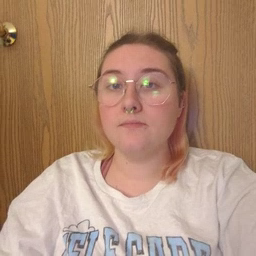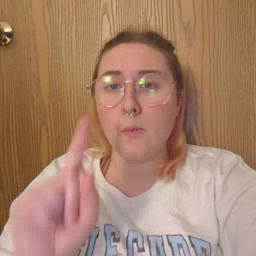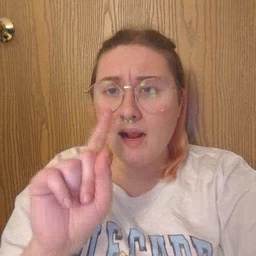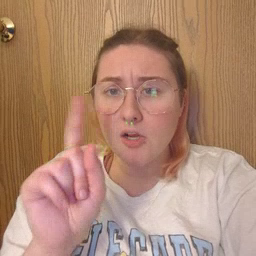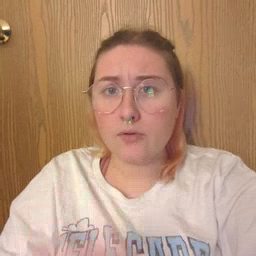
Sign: where